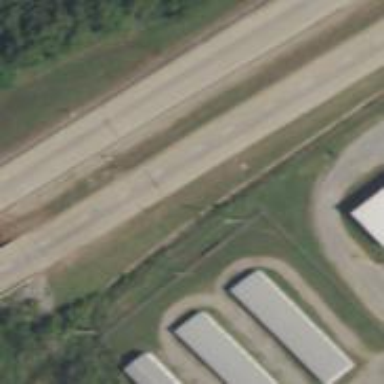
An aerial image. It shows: This image shows trunk highway that functions as expressway.